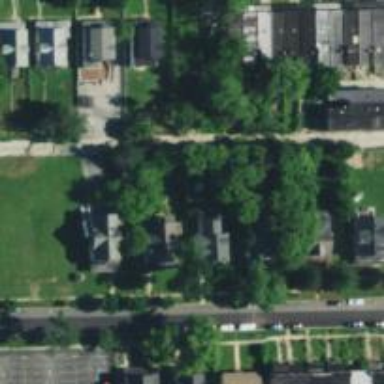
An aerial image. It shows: Neighborhood.